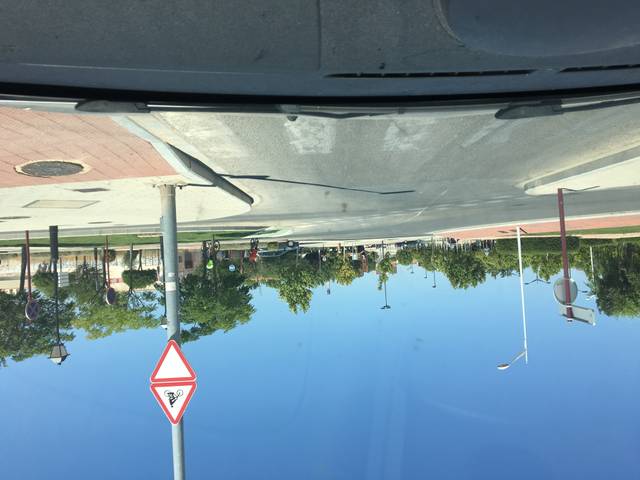
Region: Spain
Coordinates: 38.976, -1.852